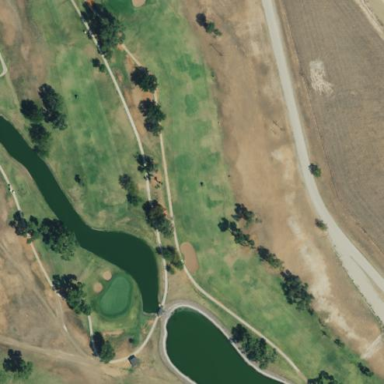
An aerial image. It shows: Golf rough area.